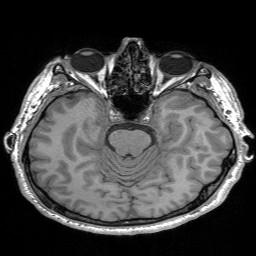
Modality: T1w
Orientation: coronal
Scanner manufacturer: siemens
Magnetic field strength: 3 T